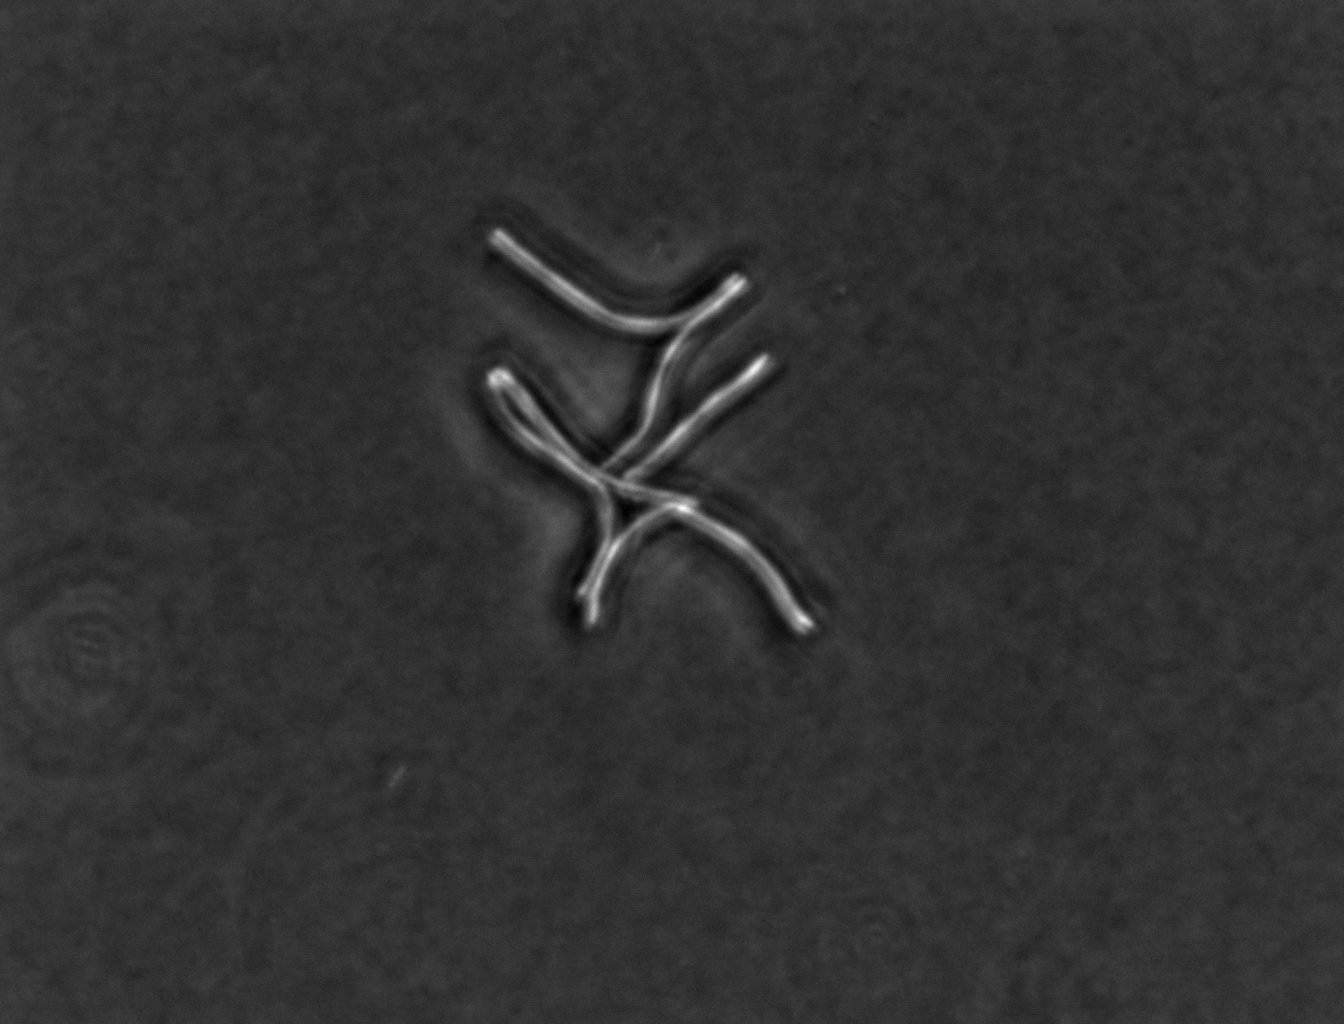
Phase contrast microscopy, 60x objective, 3 h incubation, 1.5% agar